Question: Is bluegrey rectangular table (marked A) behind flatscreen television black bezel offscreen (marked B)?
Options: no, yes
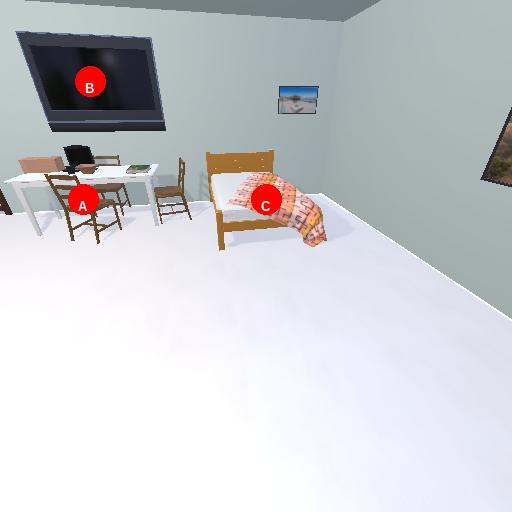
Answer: no